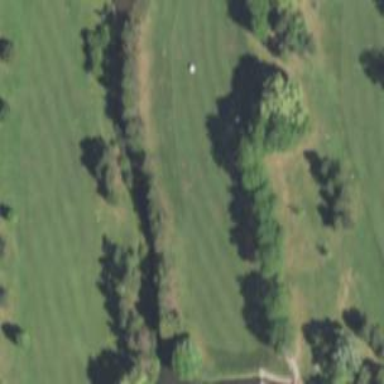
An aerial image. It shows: Water hazard on golf course. The hazard is natural water feature.